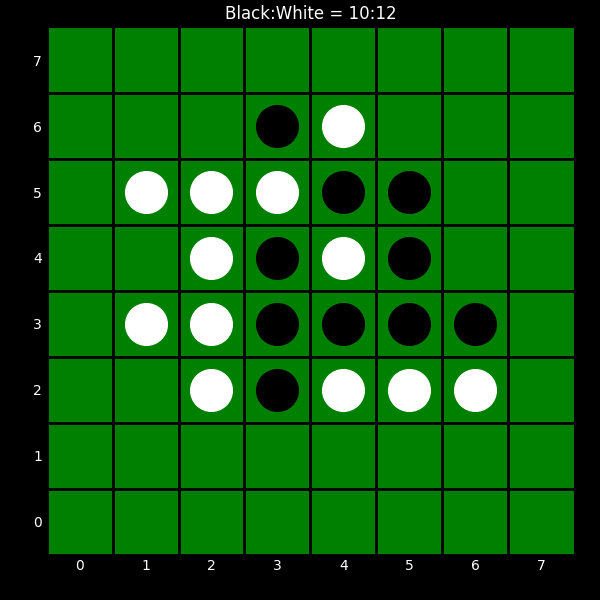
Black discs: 10
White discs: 12